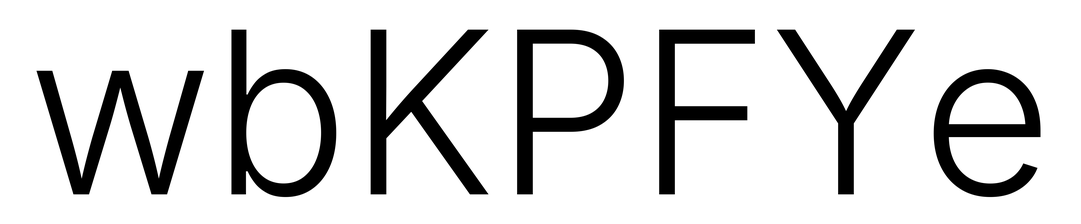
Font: Inter_Light